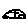
Label: car